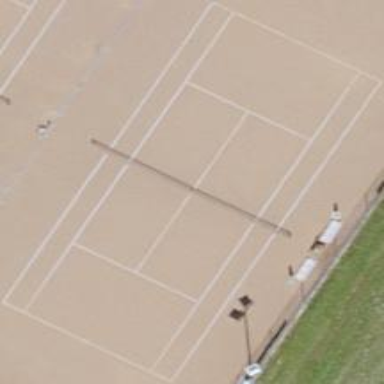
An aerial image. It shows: Tennis court on pitch.